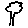
Label: tree